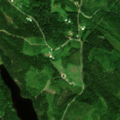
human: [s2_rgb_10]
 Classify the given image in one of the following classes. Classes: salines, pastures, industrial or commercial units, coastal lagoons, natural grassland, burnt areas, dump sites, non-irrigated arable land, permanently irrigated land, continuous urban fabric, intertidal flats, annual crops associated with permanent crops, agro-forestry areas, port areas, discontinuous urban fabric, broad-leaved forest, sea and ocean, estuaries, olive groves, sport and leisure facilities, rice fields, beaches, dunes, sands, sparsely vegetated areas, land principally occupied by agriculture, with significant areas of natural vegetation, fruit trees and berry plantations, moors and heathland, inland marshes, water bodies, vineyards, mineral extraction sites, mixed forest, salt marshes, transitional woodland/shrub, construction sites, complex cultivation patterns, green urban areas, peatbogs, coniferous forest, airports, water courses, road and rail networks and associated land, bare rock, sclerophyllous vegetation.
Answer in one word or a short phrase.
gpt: broad-leaved forest, coniferous forest, mixed forest